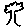
Label: tree